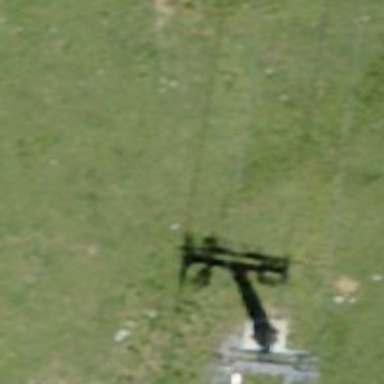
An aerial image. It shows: Pylon used for aerialway.